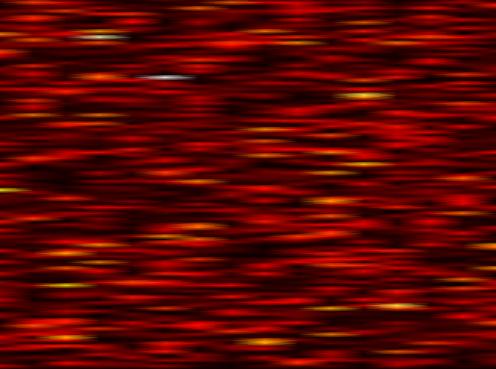
Label: WOLA